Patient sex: M
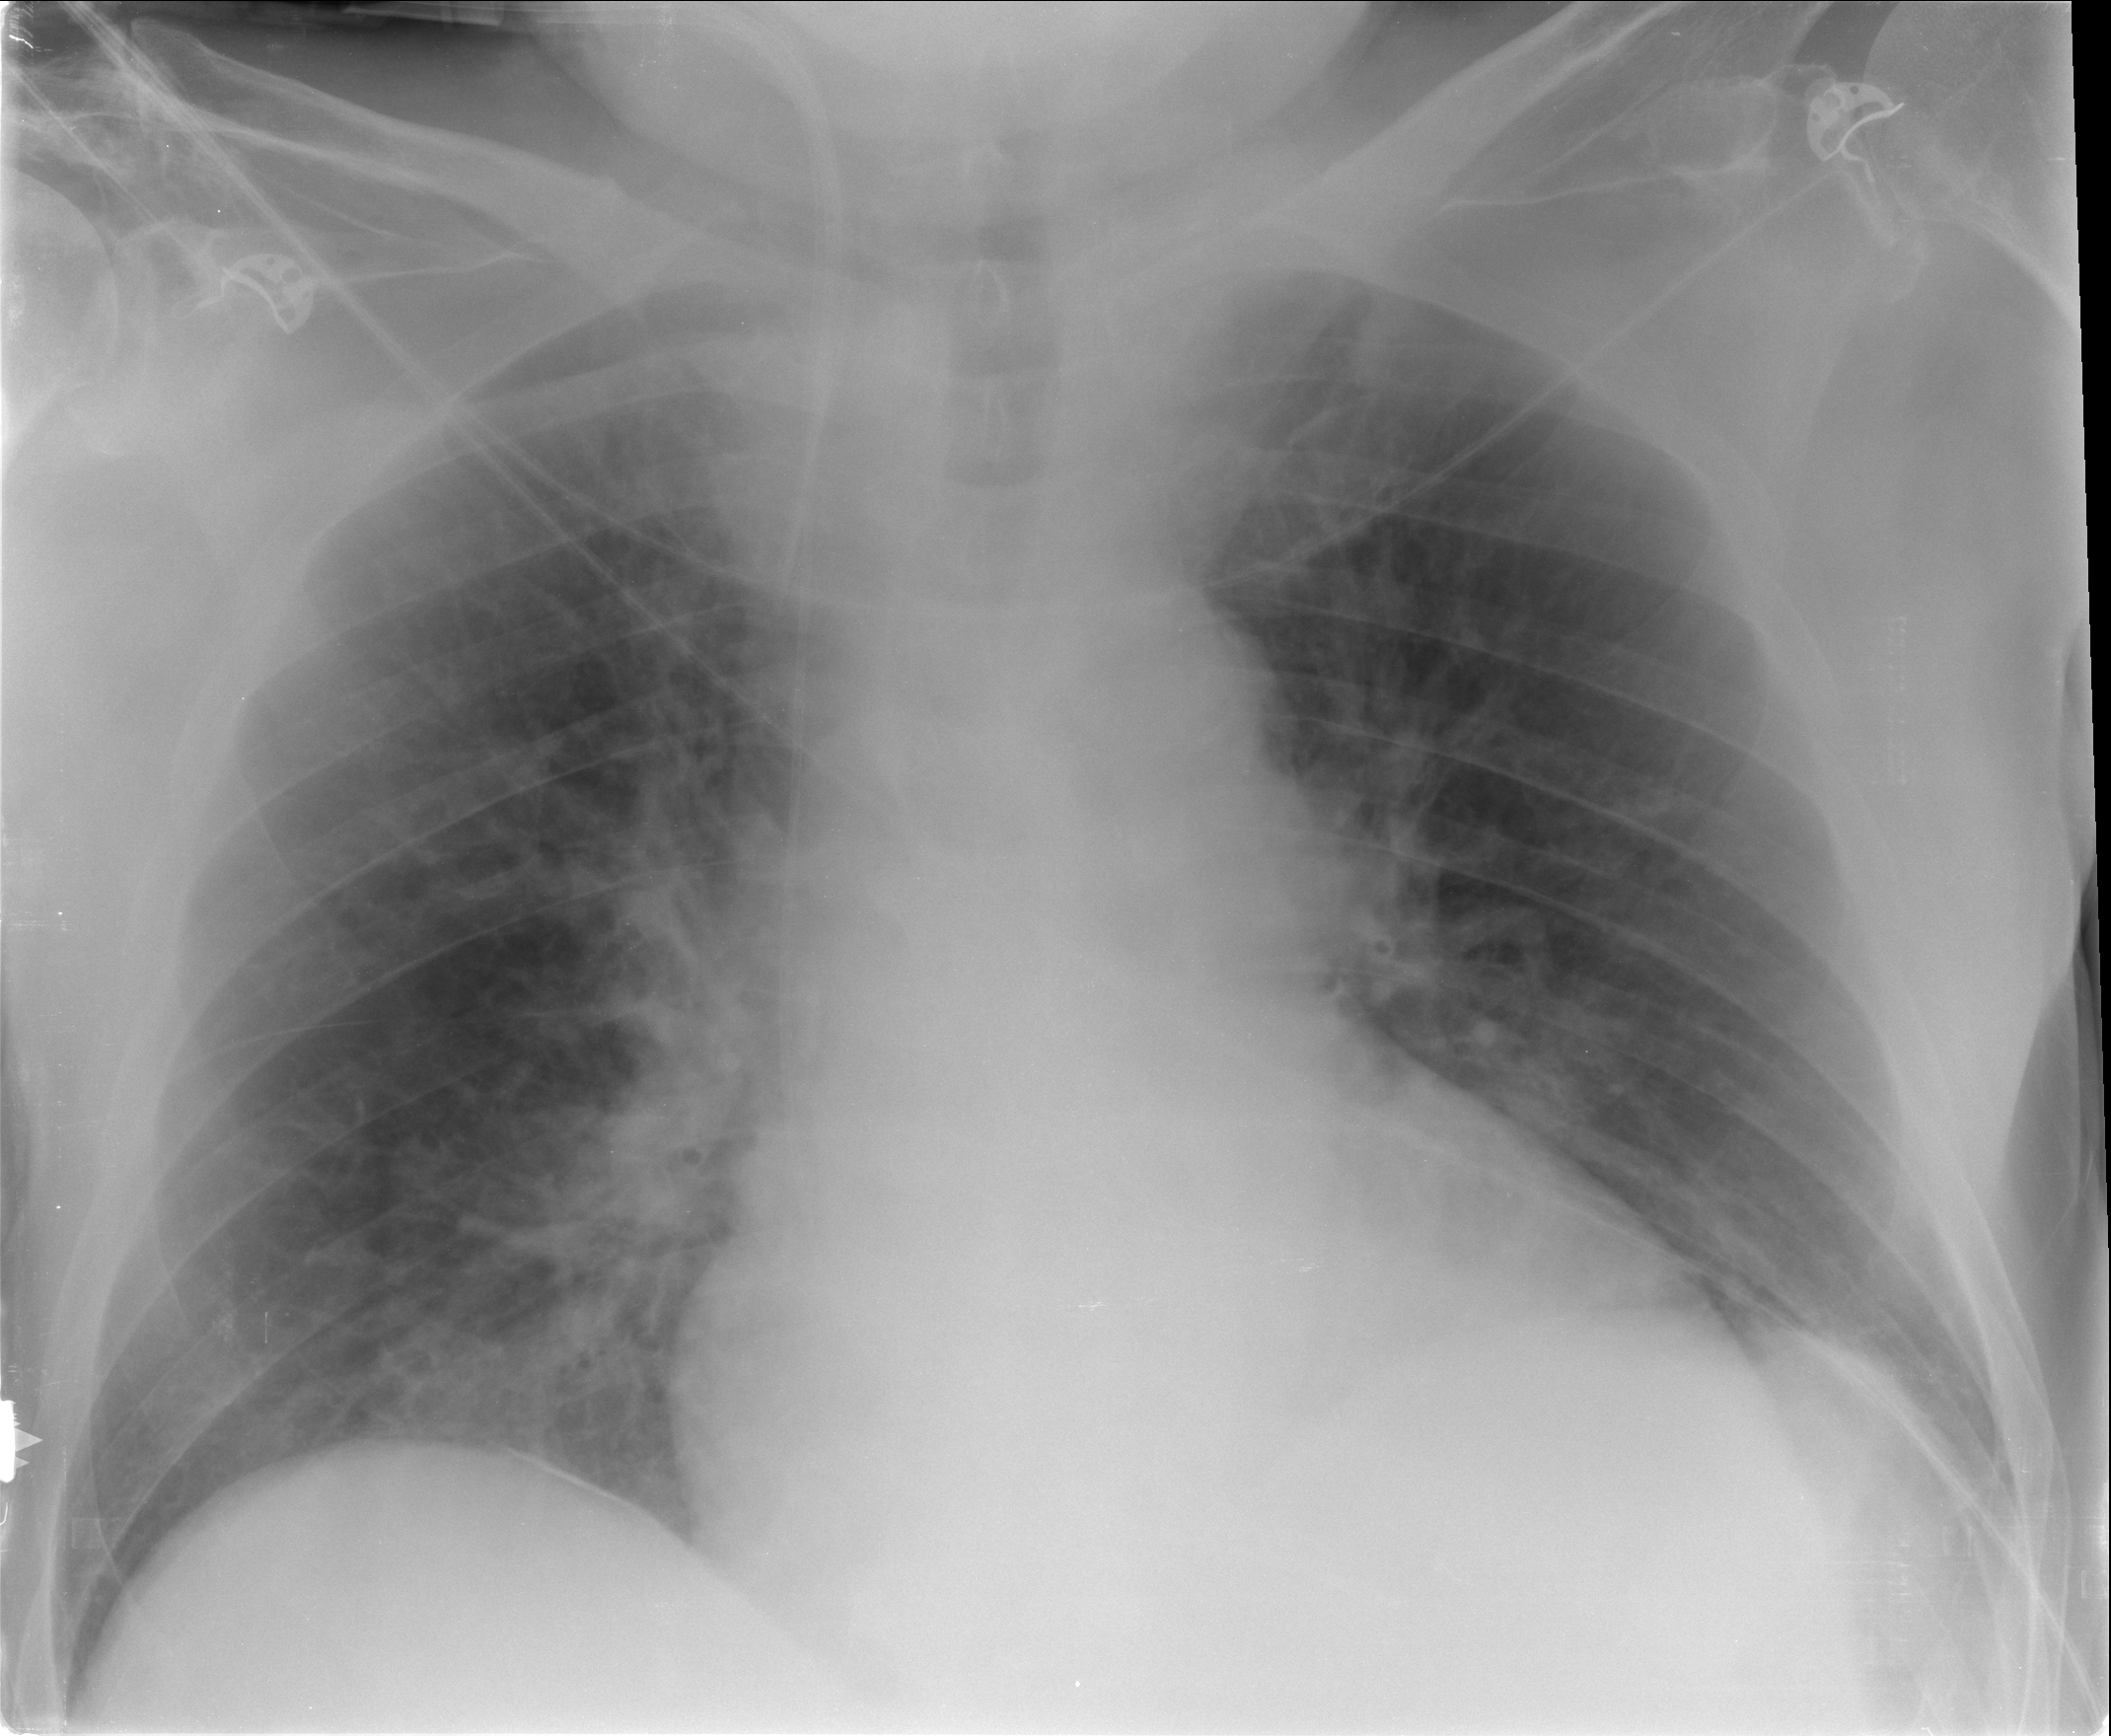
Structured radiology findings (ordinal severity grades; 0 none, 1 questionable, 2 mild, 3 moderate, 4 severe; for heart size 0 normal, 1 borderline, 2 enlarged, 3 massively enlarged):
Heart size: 2
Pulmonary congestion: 0
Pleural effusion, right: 0
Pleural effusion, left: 1
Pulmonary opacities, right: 0
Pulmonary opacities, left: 0
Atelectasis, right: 0
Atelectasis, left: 1